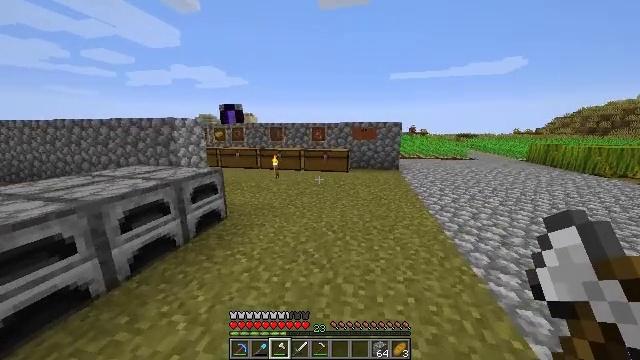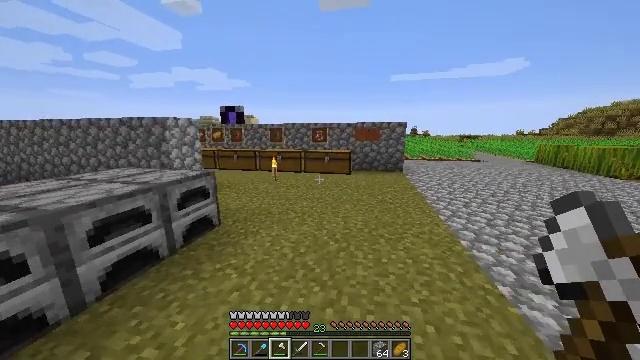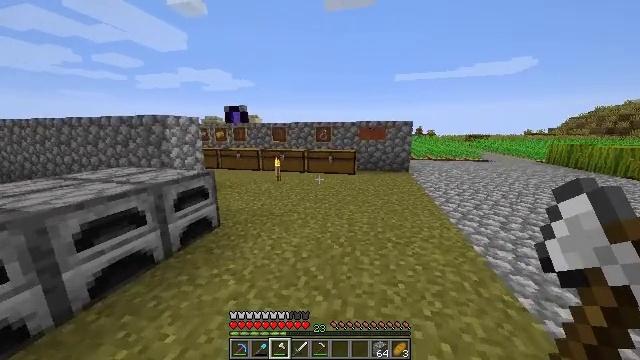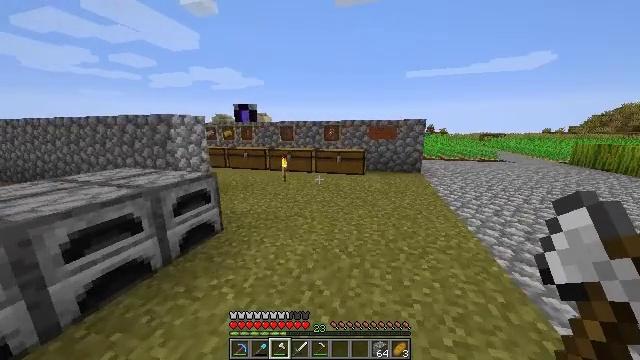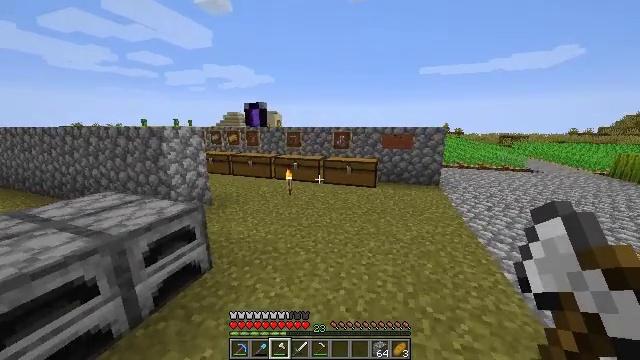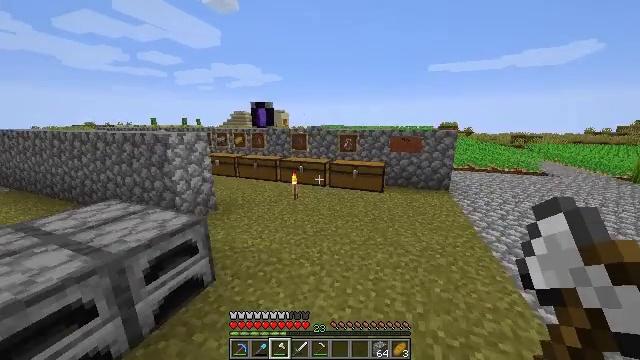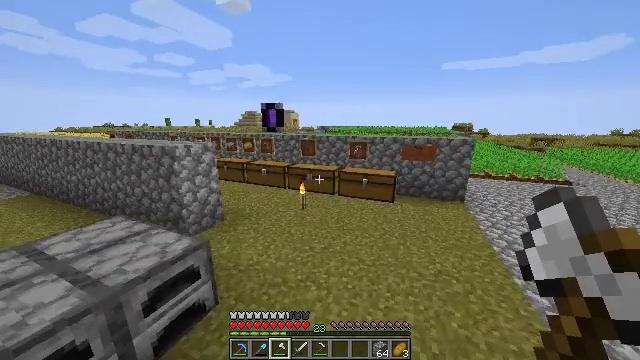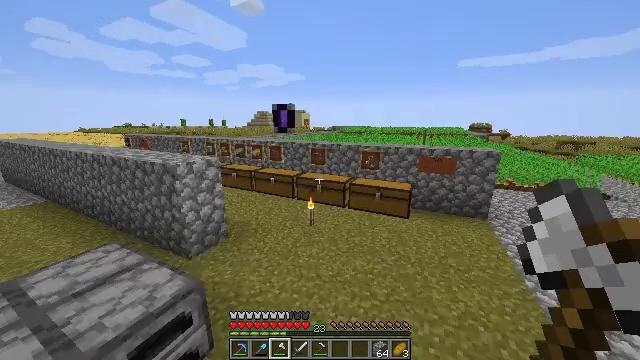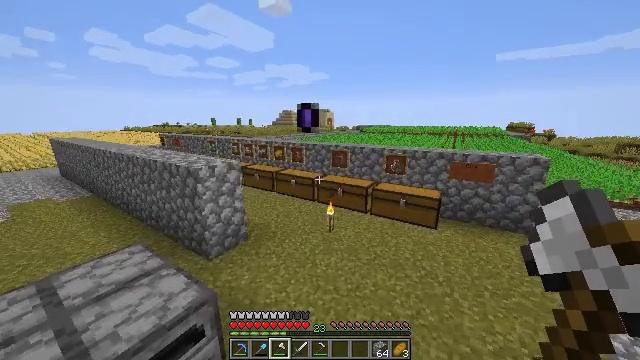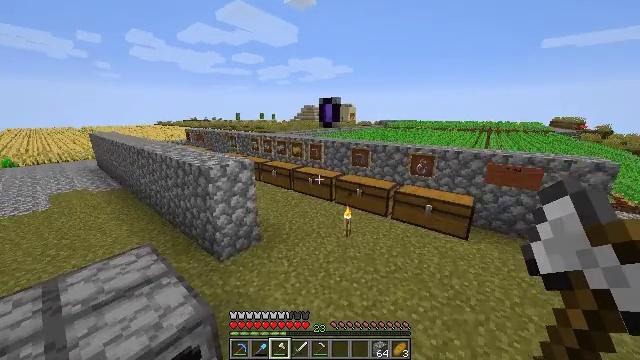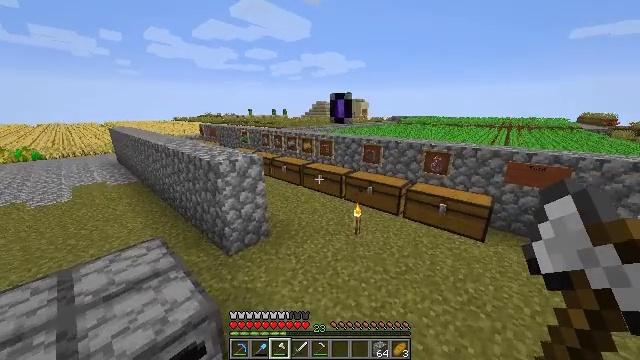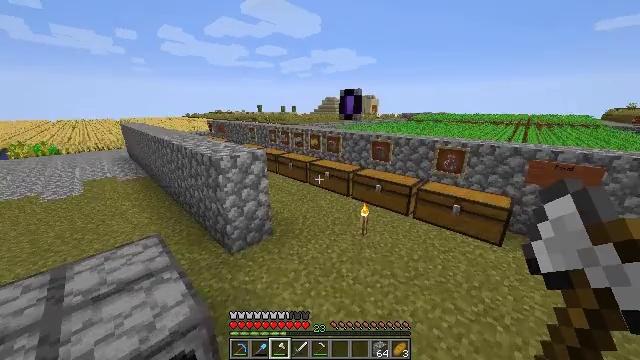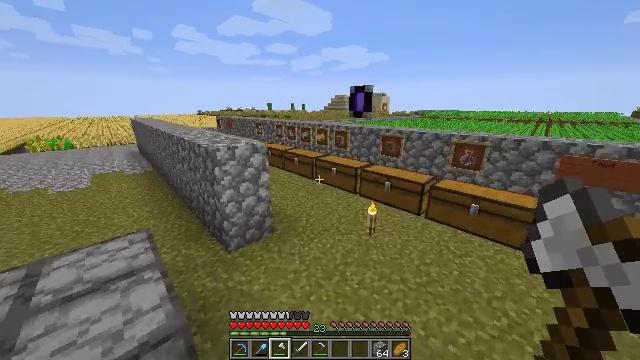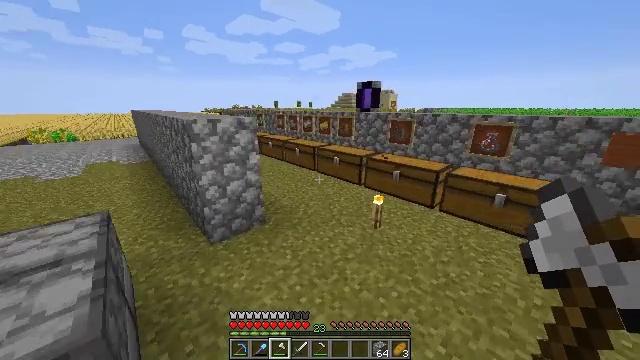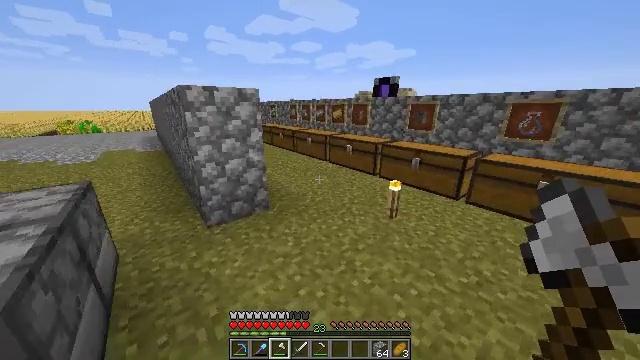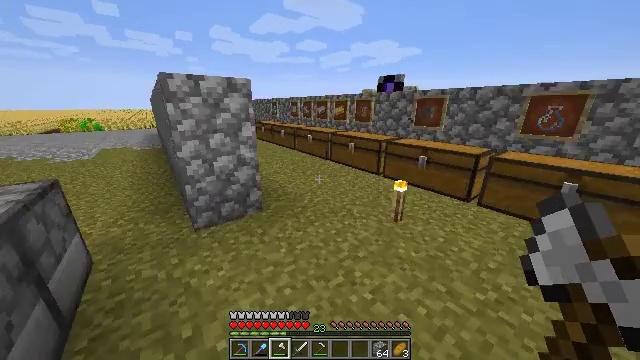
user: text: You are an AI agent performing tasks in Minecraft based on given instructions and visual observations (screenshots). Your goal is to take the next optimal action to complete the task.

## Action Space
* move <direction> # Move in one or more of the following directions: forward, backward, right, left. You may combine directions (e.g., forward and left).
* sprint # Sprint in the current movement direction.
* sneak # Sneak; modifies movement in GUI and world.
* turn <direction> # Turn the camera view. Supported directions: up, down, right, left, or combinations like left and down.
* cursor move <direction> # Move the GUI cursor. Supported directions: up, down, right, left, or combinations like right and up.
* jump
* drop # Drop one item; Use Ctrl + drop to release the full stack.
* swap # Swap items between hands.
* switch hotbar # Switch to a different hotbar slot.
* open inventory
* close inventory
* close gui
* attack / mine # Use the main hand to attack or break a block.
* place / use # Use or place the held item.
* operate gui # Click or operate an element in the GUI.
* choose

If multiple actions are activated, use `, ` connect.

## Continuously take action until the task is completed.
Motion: motion action
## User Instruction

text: Break the sugar cane.
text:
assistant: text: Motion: move forward, sprint
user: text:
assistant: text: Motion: move forward, sprint, turn left
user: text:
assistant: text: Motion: move forward, sprint, turn left
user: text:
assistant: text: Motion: move forward, sprint, turn left, jump
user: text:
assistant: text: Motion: move forward, sprint, turn left, jump
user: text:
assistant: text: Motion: move forward, sprint, turn left, jump
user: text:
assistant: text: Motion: move forward, sprint, turn left, jump
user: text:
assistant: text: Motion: move forward, sprint, turn left, jump
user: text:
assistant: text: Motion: move forward, sprint, turn left and down, jump
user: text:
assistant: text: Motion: move forward, sprint, turn left and down, jump
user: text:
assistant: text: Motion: move forward, sprint, turn left
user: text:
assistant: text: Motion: move forward, sprint, turn left
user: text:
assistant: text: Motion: move forward, sprint, turn left
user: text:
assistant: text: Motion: move forward, sprint, turn left
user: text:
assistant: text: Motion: move forward, sprint, turn left
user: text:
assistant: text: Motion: move forward, sprint
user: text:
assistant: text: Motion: move forward, sprint
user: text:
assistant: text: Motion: move forward, sprint
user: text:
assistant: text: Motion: move forward, sprint, turn left
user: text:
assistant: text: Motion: move forward, sprint, turn left
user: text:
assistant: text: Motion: move forward, sprint, turn left
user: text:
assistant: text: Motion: move forward, sprint, turn left
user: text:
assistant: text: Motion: move forward, sprint, turn left
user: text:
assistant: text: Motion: move forward, sprint, turn left
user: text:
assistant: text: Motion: move forward, sprint, turn left
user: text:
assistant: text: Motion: move forward, sprint, turn left
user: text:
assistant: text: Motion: move forward, sprint
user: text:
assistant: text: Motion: move forward, sprint, jump
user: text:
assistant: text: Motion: move forward, sprint, jump
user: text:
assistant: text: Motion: move forward, sprint, jump